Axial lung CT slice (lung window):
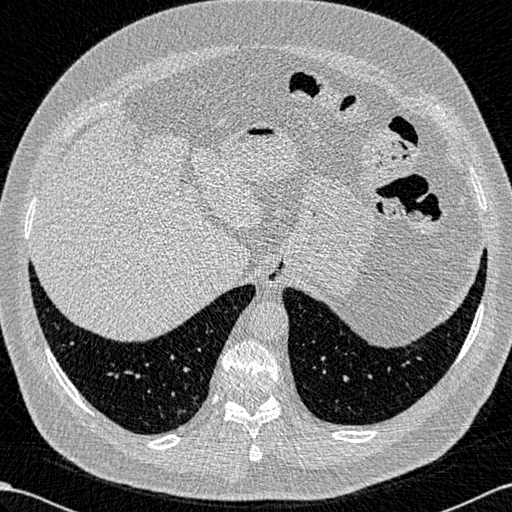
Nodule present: no